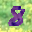
Label: 8